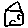
Label: house